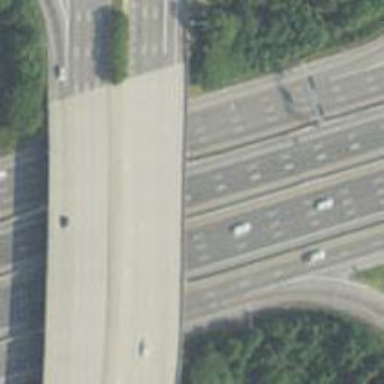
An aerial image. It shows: Motorway junction.